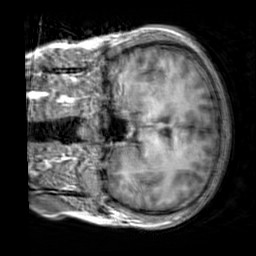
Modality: T1w
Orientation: coronal
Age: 20
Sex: male
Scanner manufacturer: siemens
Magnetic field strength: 3 T
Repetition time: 2.3 s
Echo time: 0.00303 s